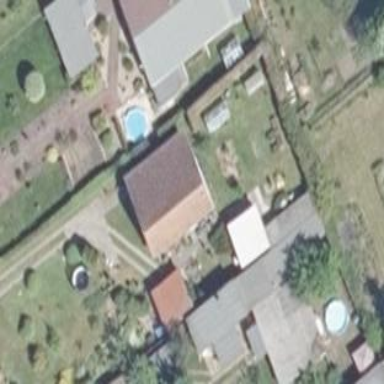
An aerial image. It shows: Simple and straightforward house.